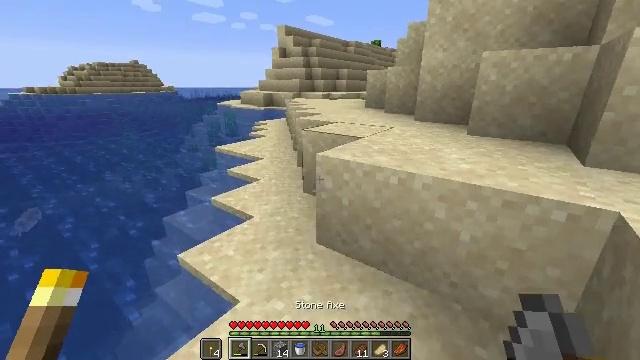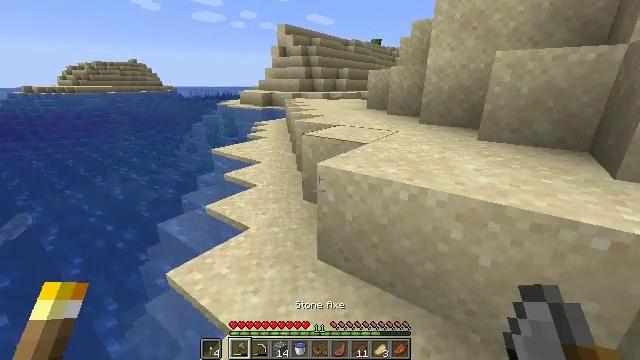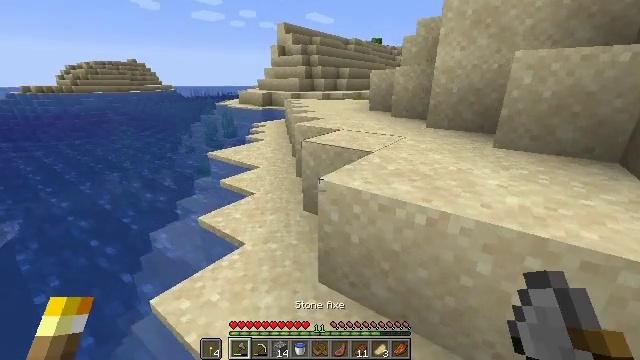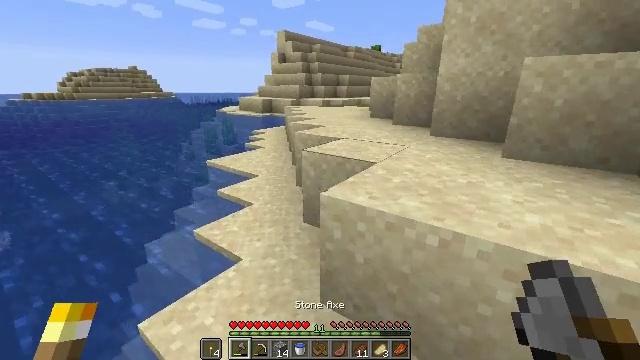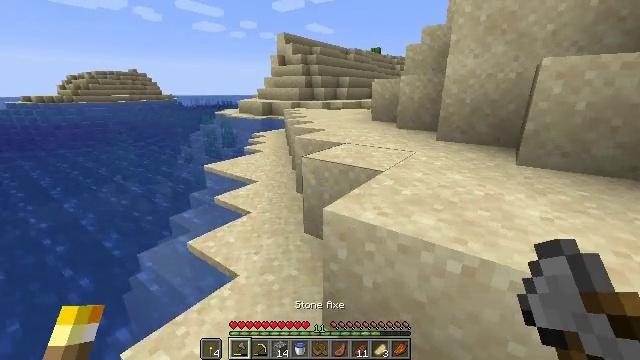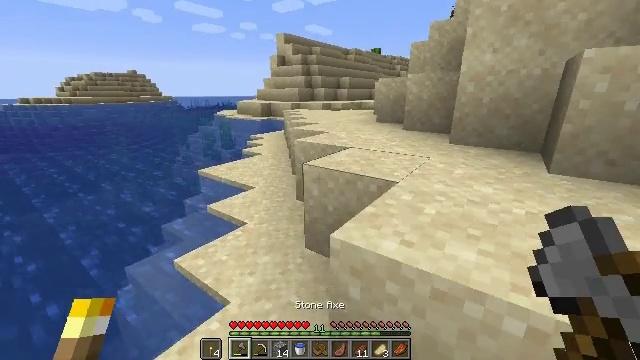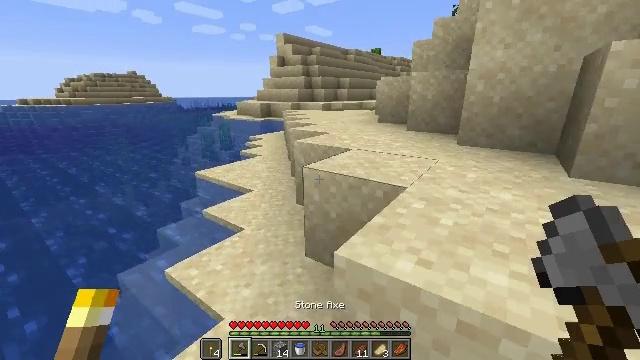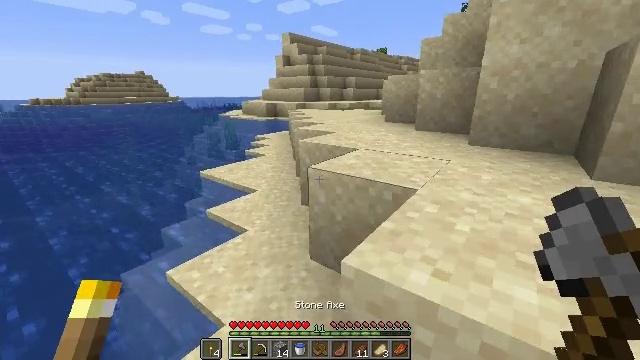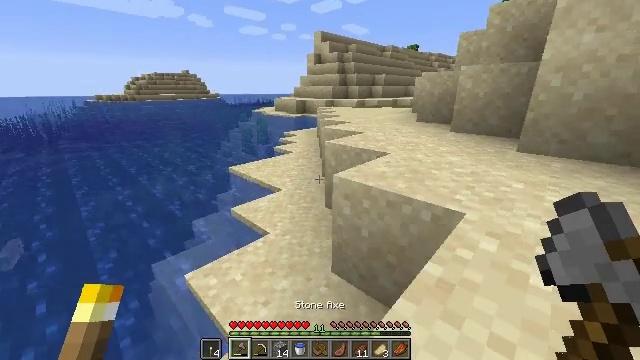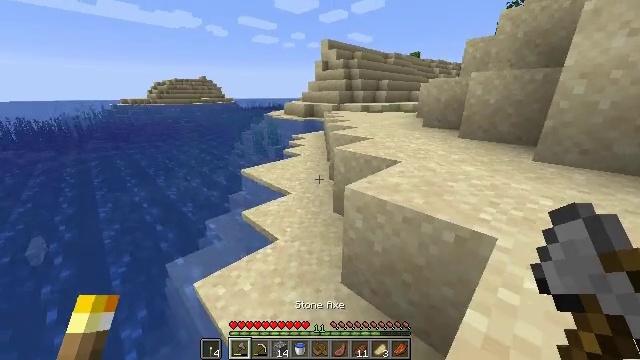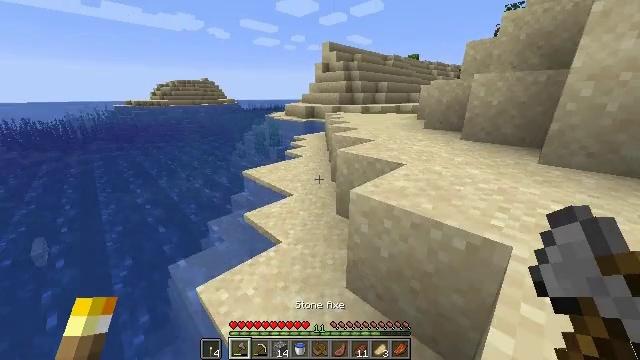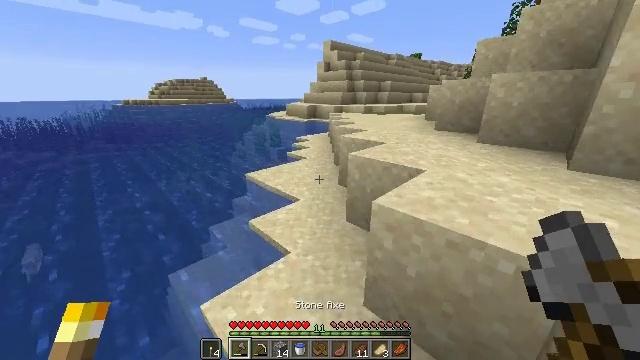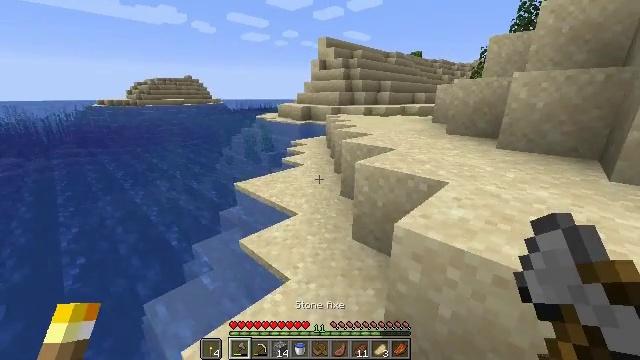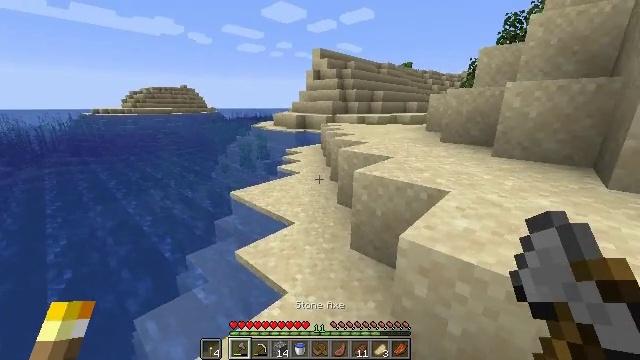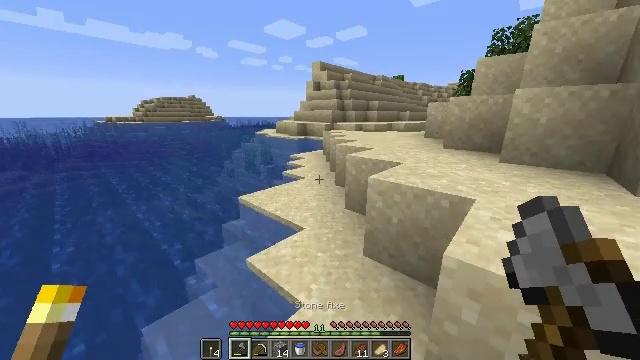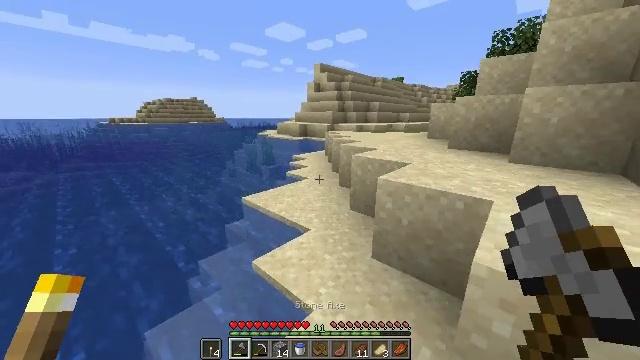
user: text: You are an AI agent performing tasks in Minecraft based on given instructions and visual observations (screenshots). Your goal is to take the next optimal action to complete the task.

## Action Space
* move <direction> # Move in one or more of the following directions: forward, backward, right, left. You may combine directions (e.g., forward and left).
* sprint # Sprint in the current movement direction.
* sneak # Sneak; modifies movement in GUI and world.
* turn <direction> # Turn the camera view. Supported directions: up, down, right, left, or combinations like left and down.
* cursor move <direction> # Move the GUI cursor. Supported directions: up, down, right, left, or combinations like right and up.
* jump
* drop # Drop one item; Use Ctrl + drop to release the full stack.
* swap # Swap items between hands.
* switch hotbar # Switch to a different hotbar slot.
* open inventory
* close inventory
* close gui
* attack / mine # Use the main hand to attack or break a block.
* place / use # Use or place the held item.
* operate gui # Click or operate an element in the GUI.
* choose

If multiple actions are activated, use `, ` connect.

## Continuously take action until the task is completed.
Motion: motion action
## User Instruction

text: Mine the dead bush in the desert.
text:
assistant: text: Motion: move forward
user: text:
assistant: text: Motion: move forward
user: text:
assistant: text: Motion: move forward, turn up
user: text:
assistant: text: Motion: move forward
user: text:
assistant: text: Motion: move forward
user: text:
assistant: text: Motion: move forward
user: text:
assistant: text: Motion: move forward, sprint, turn left
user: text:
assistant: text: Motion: move forward, sprint, turn left and down
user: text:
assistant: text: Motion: move forward, sprint, turn left
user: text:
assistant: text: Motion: move forward, sprint
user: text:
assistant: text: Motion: move forward, sprint
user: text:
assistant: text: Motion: move forward, sprint, turn right and up
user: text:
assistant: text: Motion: move forward and move left, sprint, turn right and up
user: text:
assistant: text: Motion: move forward and move left, sprint
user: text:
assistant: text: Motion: move forward and move left, sprint
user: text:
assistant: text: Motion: move forward and move left, sprint
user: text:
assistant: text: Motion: move forward, sprint
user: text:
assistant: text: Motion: move forward, sprint
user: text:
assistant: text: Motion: move forward, sprint
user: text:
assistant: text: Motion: move forward, sprint
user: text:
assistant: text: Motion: move forward, sprint, turn left and down
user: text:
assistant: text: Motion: move forward, sprint, turn left and down
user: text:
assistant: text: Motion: move forward, sprint, turn left and up
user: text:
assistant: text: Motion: move forward, sprint, turn up
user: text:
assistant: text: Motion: move forward, sprint, turn right and up
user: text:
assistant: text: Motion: move forward, sprint, turn right and up
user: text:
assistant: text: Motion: move forward, sprint, turn right and up
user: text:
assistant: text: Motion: move forward, sprint, turn right, jump
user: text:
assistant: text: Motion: move forward, sprint, jump
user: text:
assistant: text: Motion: move forward, sprint, jump